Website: crate-barrel
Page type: billing-address
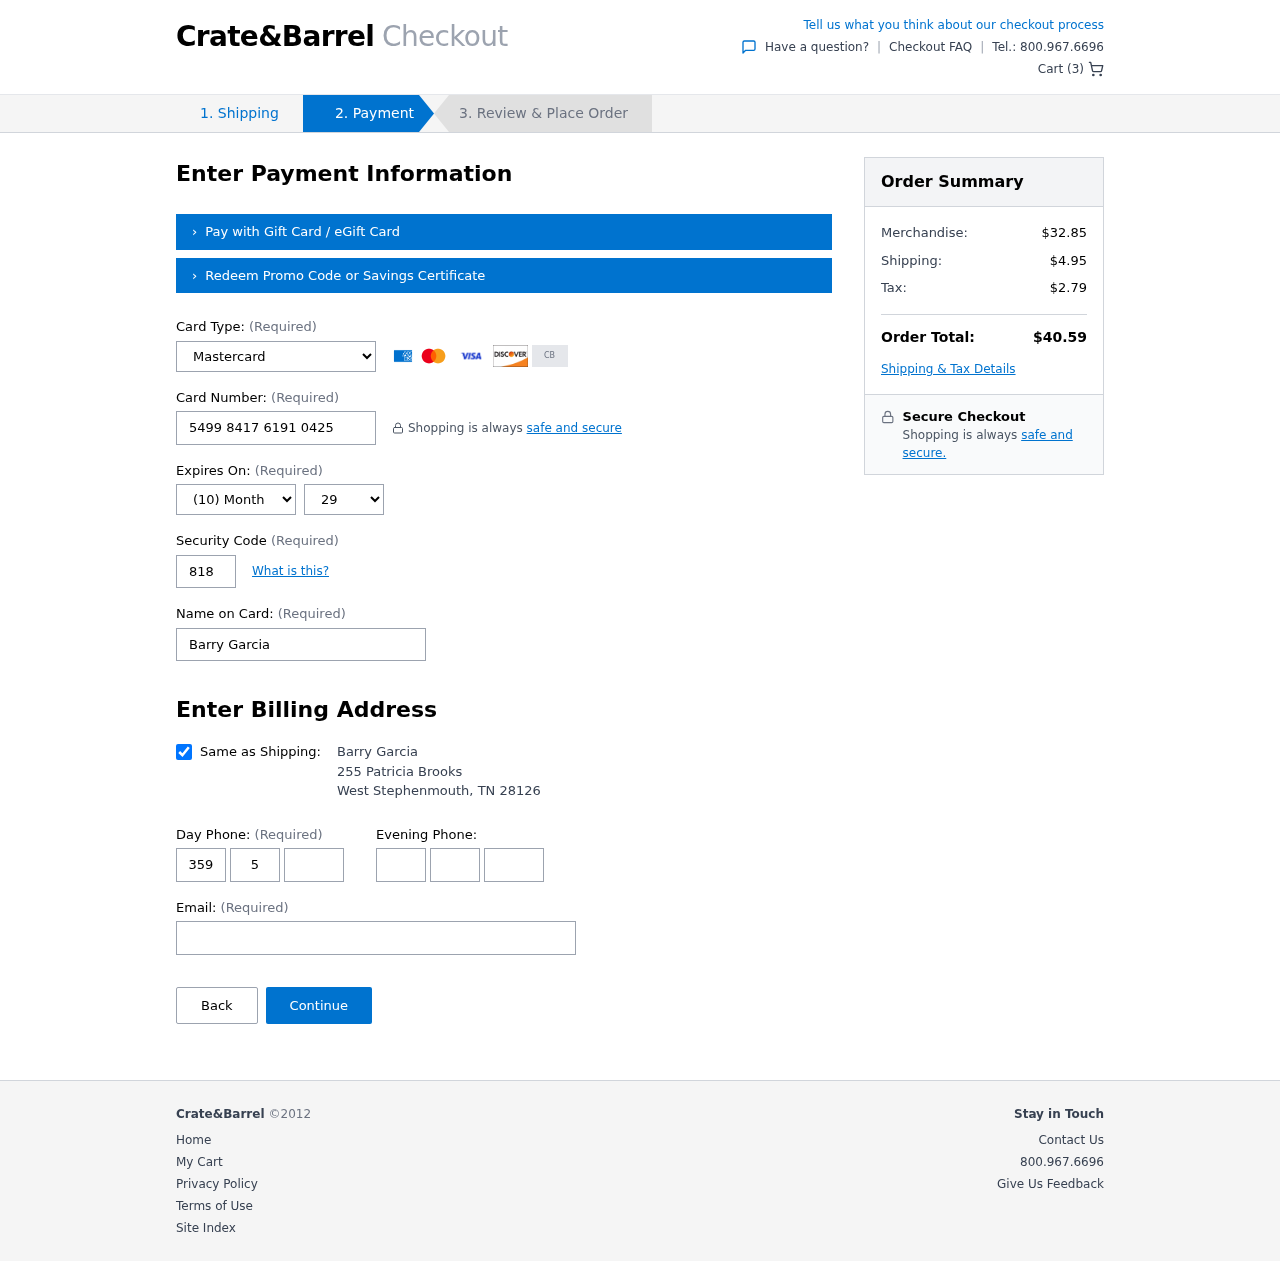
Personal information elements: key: PII_CARD_CVV
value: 818
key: PII_CARD_EXPIRY_MONTH
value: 10
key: PII_CARD_EXPIRY_YEAR
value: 29
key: PII_CARD_NUMBER
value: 5499 8417 6191 0425
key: PII_CARD_TYPE
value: Mastercard
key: PII_CITY
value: West Stephenmouth
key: PII_EMAIL
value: barrygarcia@gmail.com
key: PII_FULLNAME
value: Barry Garcia
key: PII_PHONE_AREA
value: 359
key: PII_PHONE_PREFIX
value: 584
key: PII_PHONE_SUFFIX
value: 7077
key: PII_POSTCODE
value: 28126
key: PII_STATE_ABBR
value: TN
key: PII_STREET
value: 255 Patricia Brooks
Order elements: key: ORDER_NUM_ITEMS
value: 3
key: ORDER_SUBTOTAL
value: $32.85
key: ORDER_SHIPPING_COST
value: $4.95
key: ORDER_TAX
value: $2.79
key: ORDER_TOTAL
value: $40.59